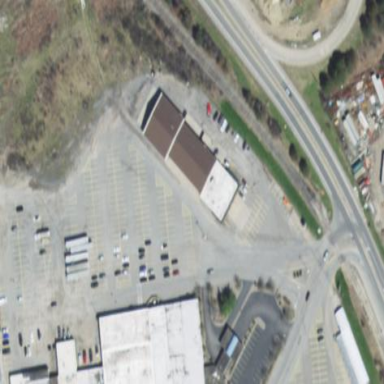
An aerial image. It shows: Commercial building.